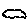
Label: cloud